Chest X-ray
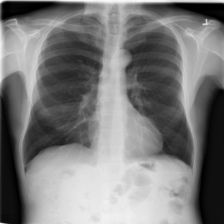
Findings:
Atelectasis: negative
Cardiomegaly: negative
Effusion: negative
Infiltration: negative
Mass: negative
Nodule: negative
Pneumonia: negative
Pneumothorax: negative
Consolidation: negative
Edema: negative
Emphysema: negative
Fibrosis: negative
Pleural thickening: negative
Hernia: negative